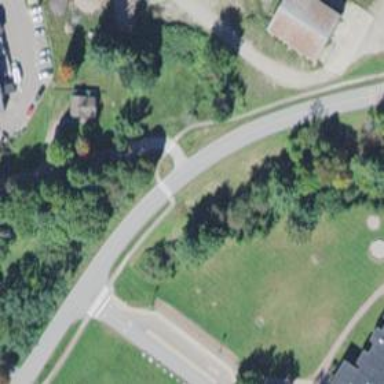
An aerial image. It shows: Crossing on footway.